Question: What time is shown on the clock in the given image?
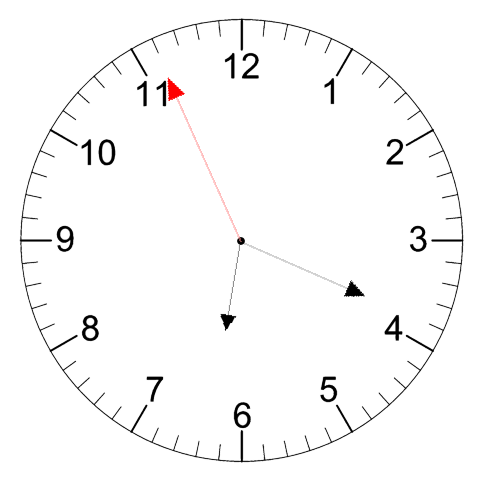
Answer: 06:18:56